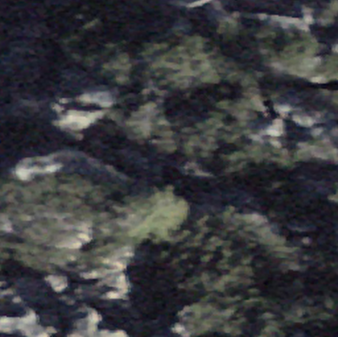
Label: bouldering_area